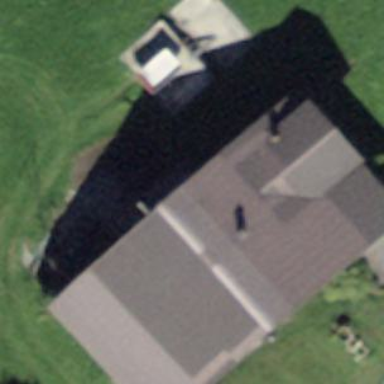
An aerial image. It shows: Farm building.